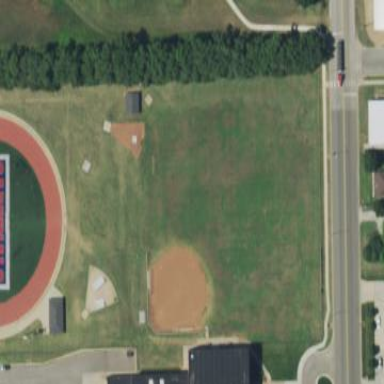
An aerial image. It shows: Baseball pitch for leisure and sports activities.